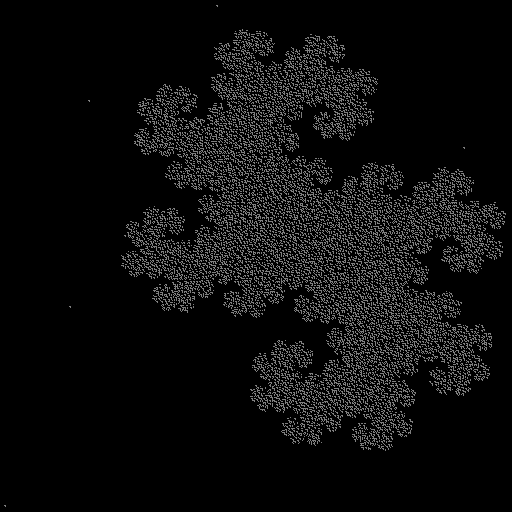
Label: dragon_curve